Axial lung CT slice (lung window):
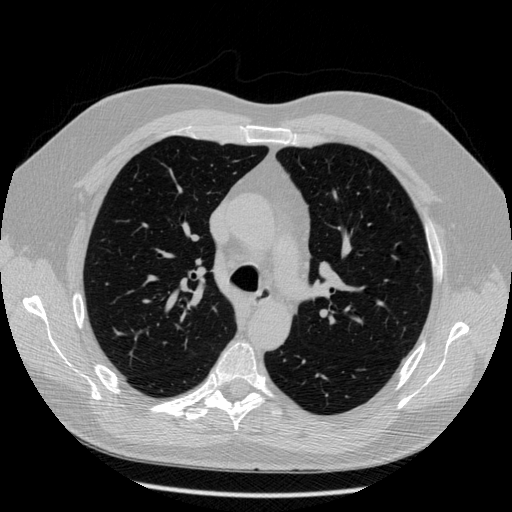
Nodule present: no